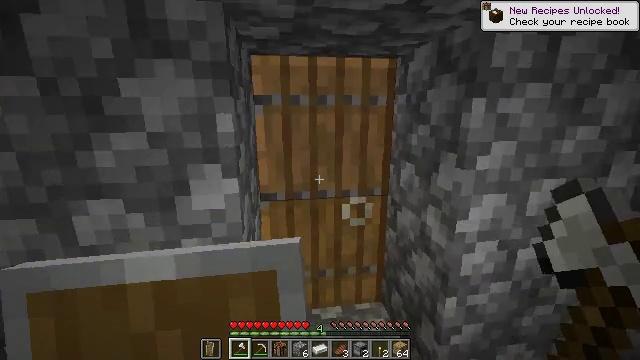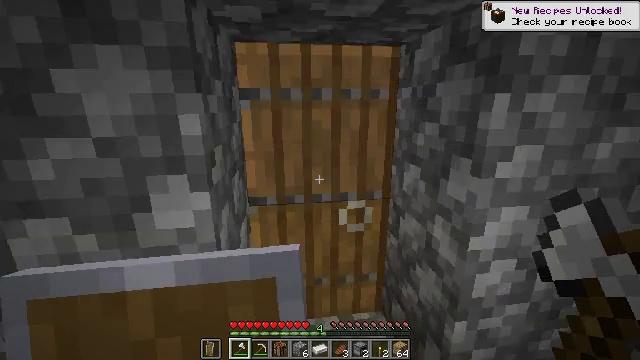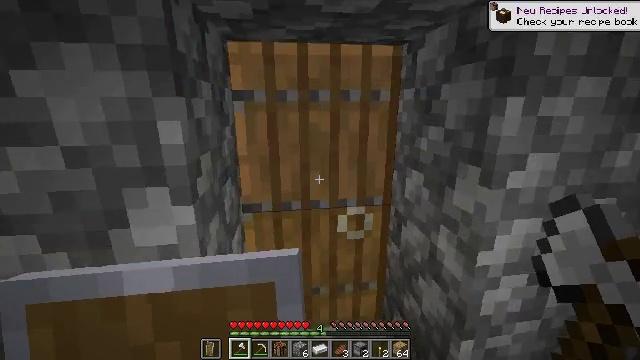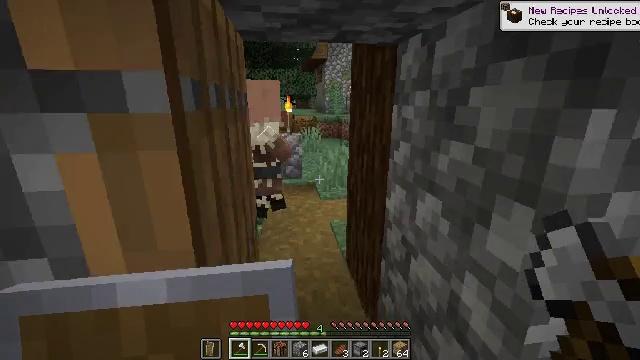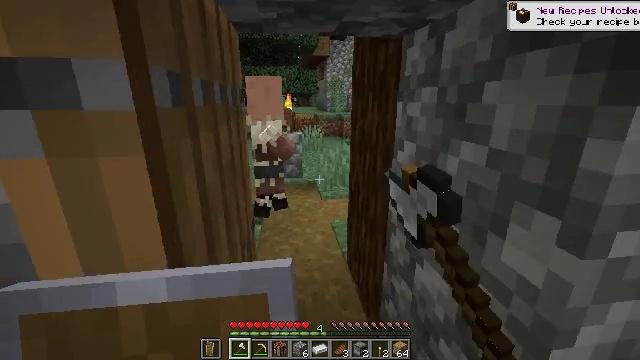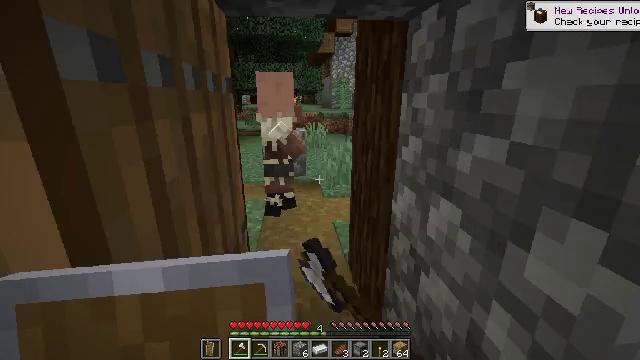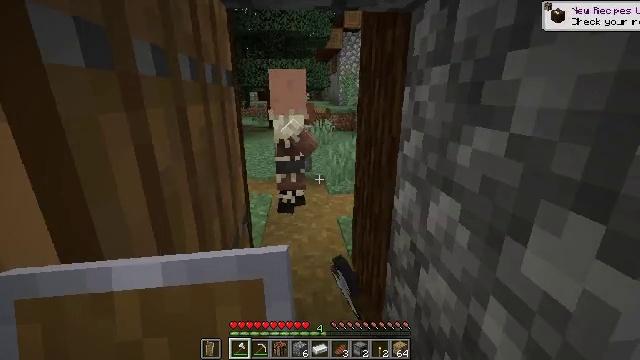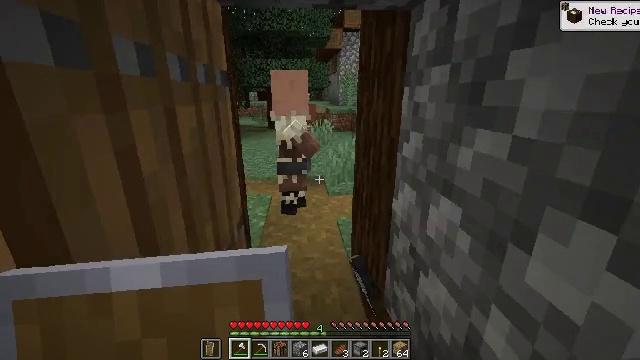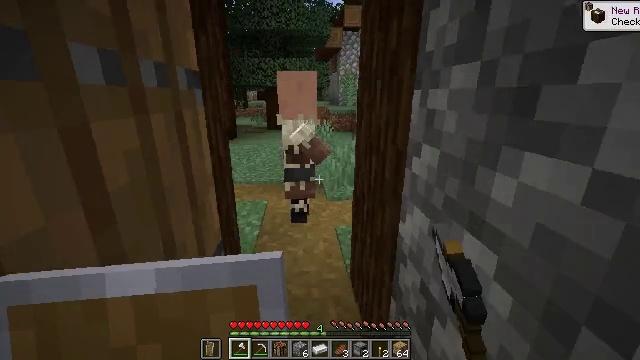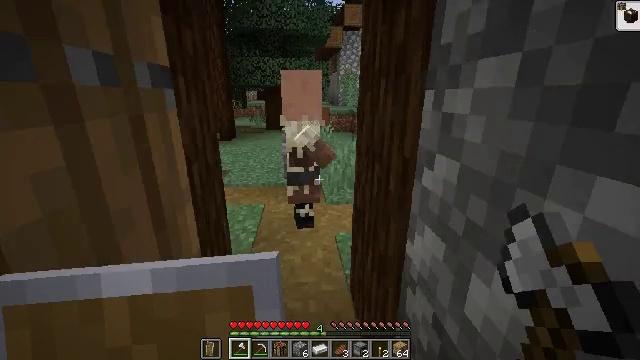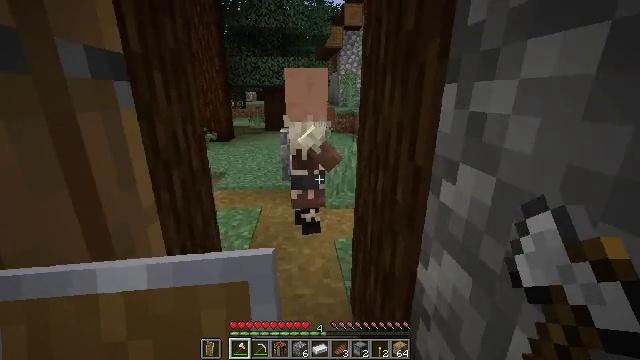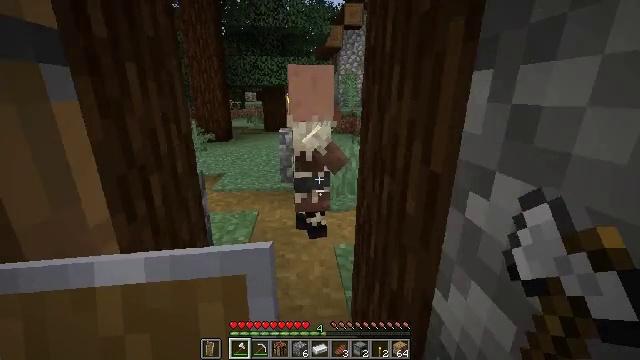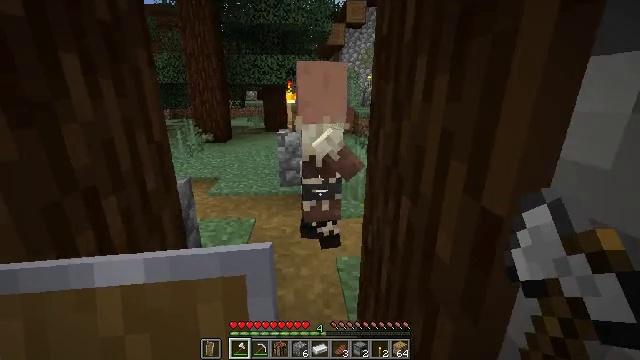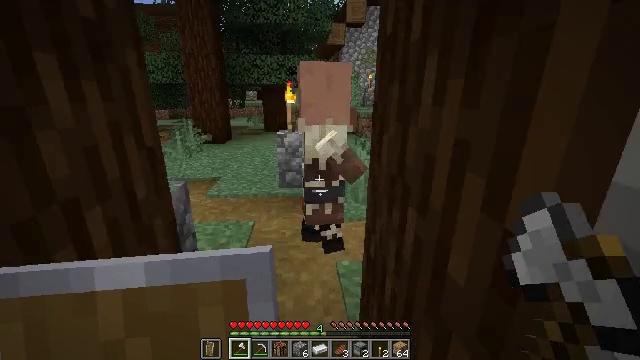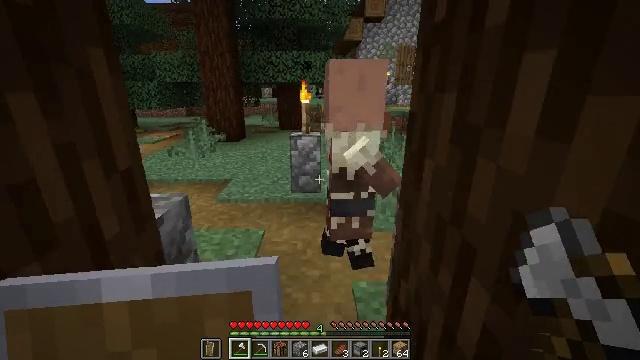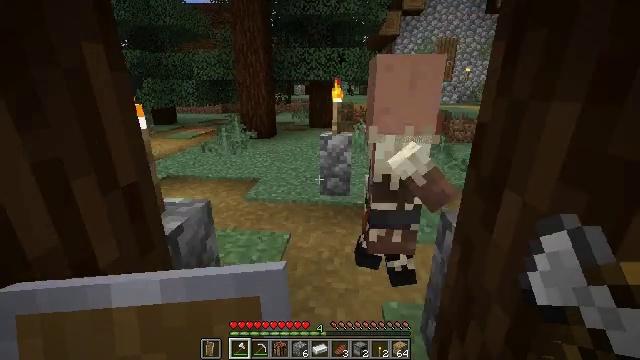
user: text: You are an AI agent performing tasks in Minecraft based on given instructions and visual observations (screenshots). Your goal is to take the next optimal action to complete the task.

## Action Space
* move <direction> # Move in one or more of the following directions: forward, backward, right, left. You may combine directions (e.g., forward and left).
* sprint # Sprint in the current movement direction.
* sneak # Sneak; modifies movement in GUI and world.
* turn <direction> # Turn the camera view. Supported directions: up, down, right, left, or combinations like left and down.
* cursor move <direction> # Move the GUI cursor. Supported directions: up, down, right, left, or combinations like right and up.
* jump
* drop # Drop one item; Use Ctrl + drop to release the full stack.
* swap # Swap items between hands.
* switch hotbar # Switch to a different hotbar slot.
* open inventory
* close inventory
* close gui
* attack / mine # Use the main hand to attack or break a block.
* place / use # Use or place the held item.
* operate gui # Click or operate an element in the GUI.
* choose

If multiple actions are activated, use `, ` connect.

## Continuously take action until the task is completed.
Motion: motion action
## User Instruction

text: Break the blue bed to move it.
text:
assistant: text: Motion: move forward, turn down
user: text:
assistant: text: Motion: move forward
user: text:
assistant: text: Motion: move forward, use / place
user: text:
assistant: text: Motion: move forward, use / place
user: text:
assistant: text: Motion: move forward, turn left, use / place
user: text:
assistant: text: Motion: move forward, turn left
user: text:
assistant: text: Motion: move forward
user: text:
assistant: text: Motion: move forward
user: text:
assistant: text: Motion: move forward
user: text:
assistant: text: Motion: move forward
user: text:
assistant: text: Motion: move forward
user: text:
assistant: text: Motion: move forward
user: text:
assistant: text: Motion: move forward
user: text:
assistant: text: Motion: move forward, turn left
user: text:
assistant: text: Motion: move forward, sprint, turn left
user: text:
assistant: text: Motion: move forward, sprint, turn left
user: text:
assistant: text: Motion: move forward, sprint
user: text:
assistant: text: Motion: move forward, sprint
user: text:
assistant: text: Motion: move forward, sprint
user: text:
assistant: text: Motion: move forward, sprint, turn up
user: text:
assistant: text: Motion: move forward, sprint, turn right and up
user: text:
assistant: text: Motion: move forward, sprint, turn right
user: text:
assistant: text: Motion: move forward, sprint, turn right
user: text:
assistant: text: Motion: move forward, sprint, turn right
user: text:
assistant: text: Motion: move forward, sprint, turn right
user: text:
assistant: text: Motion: move forward and move right, sprint
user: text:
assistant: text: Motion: move forward and move right, sprint
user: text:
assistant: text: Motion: move forward, sprint, turn left
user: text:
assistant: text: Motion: move forward, sprint, turn left
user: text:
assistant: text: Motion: move forward, sprint, turn left